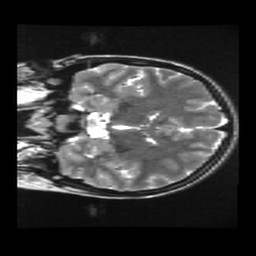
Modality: T2w
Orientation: coronal
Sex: female
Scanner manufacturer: ge
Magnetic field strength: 3 T
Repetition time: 5 s
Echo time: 0.1012 s